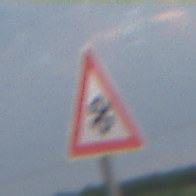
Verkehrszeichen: SchneeOderEisglaette
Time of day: SunriseSunset
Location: Outdoor (Nature)
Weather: PartlyCloudy
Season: NotSpecified
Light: Natural